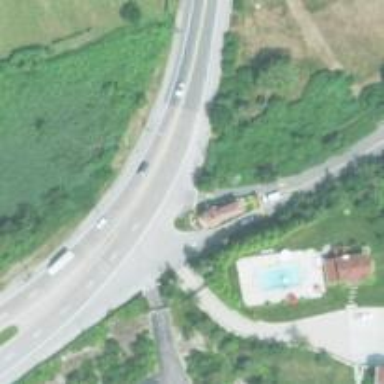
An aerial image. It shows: Primary road with asphalt surface.